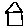
Label: house